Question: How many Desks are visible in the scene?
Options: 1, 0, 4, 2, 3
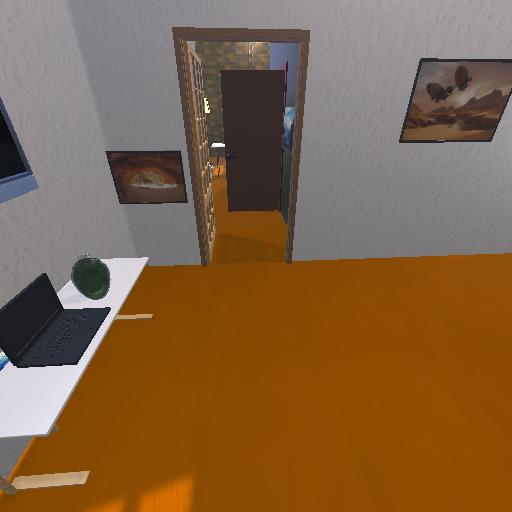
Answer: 1